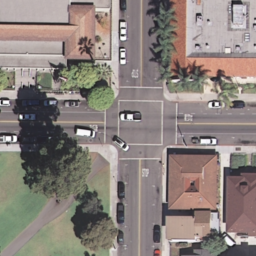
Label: intersection